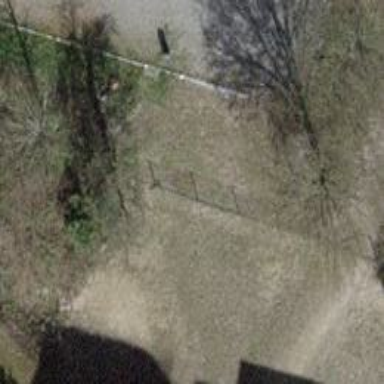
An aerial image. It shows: Wire mesh fence.